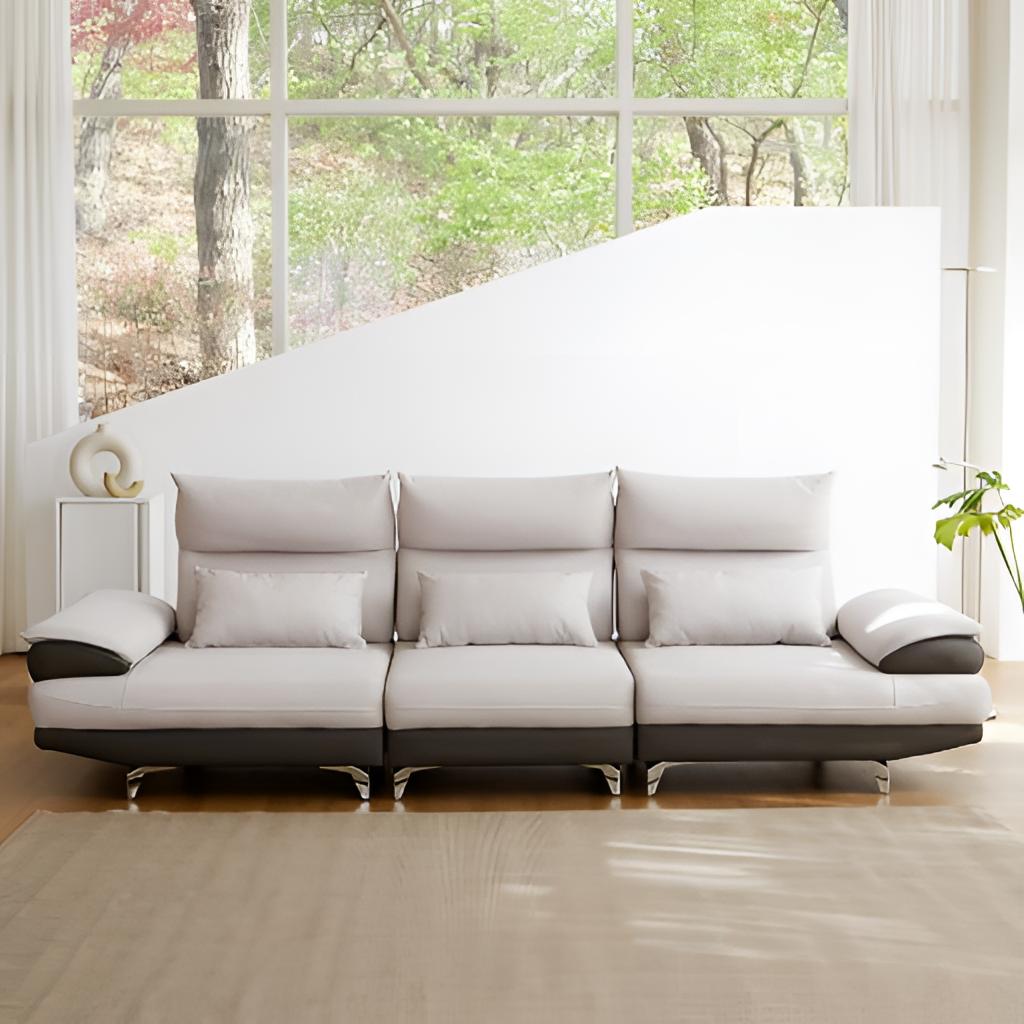
living room, leather sofa, contemporary, brown wood flooring, with plank pattern, paint wallpaper, with solid pattern